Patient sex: M
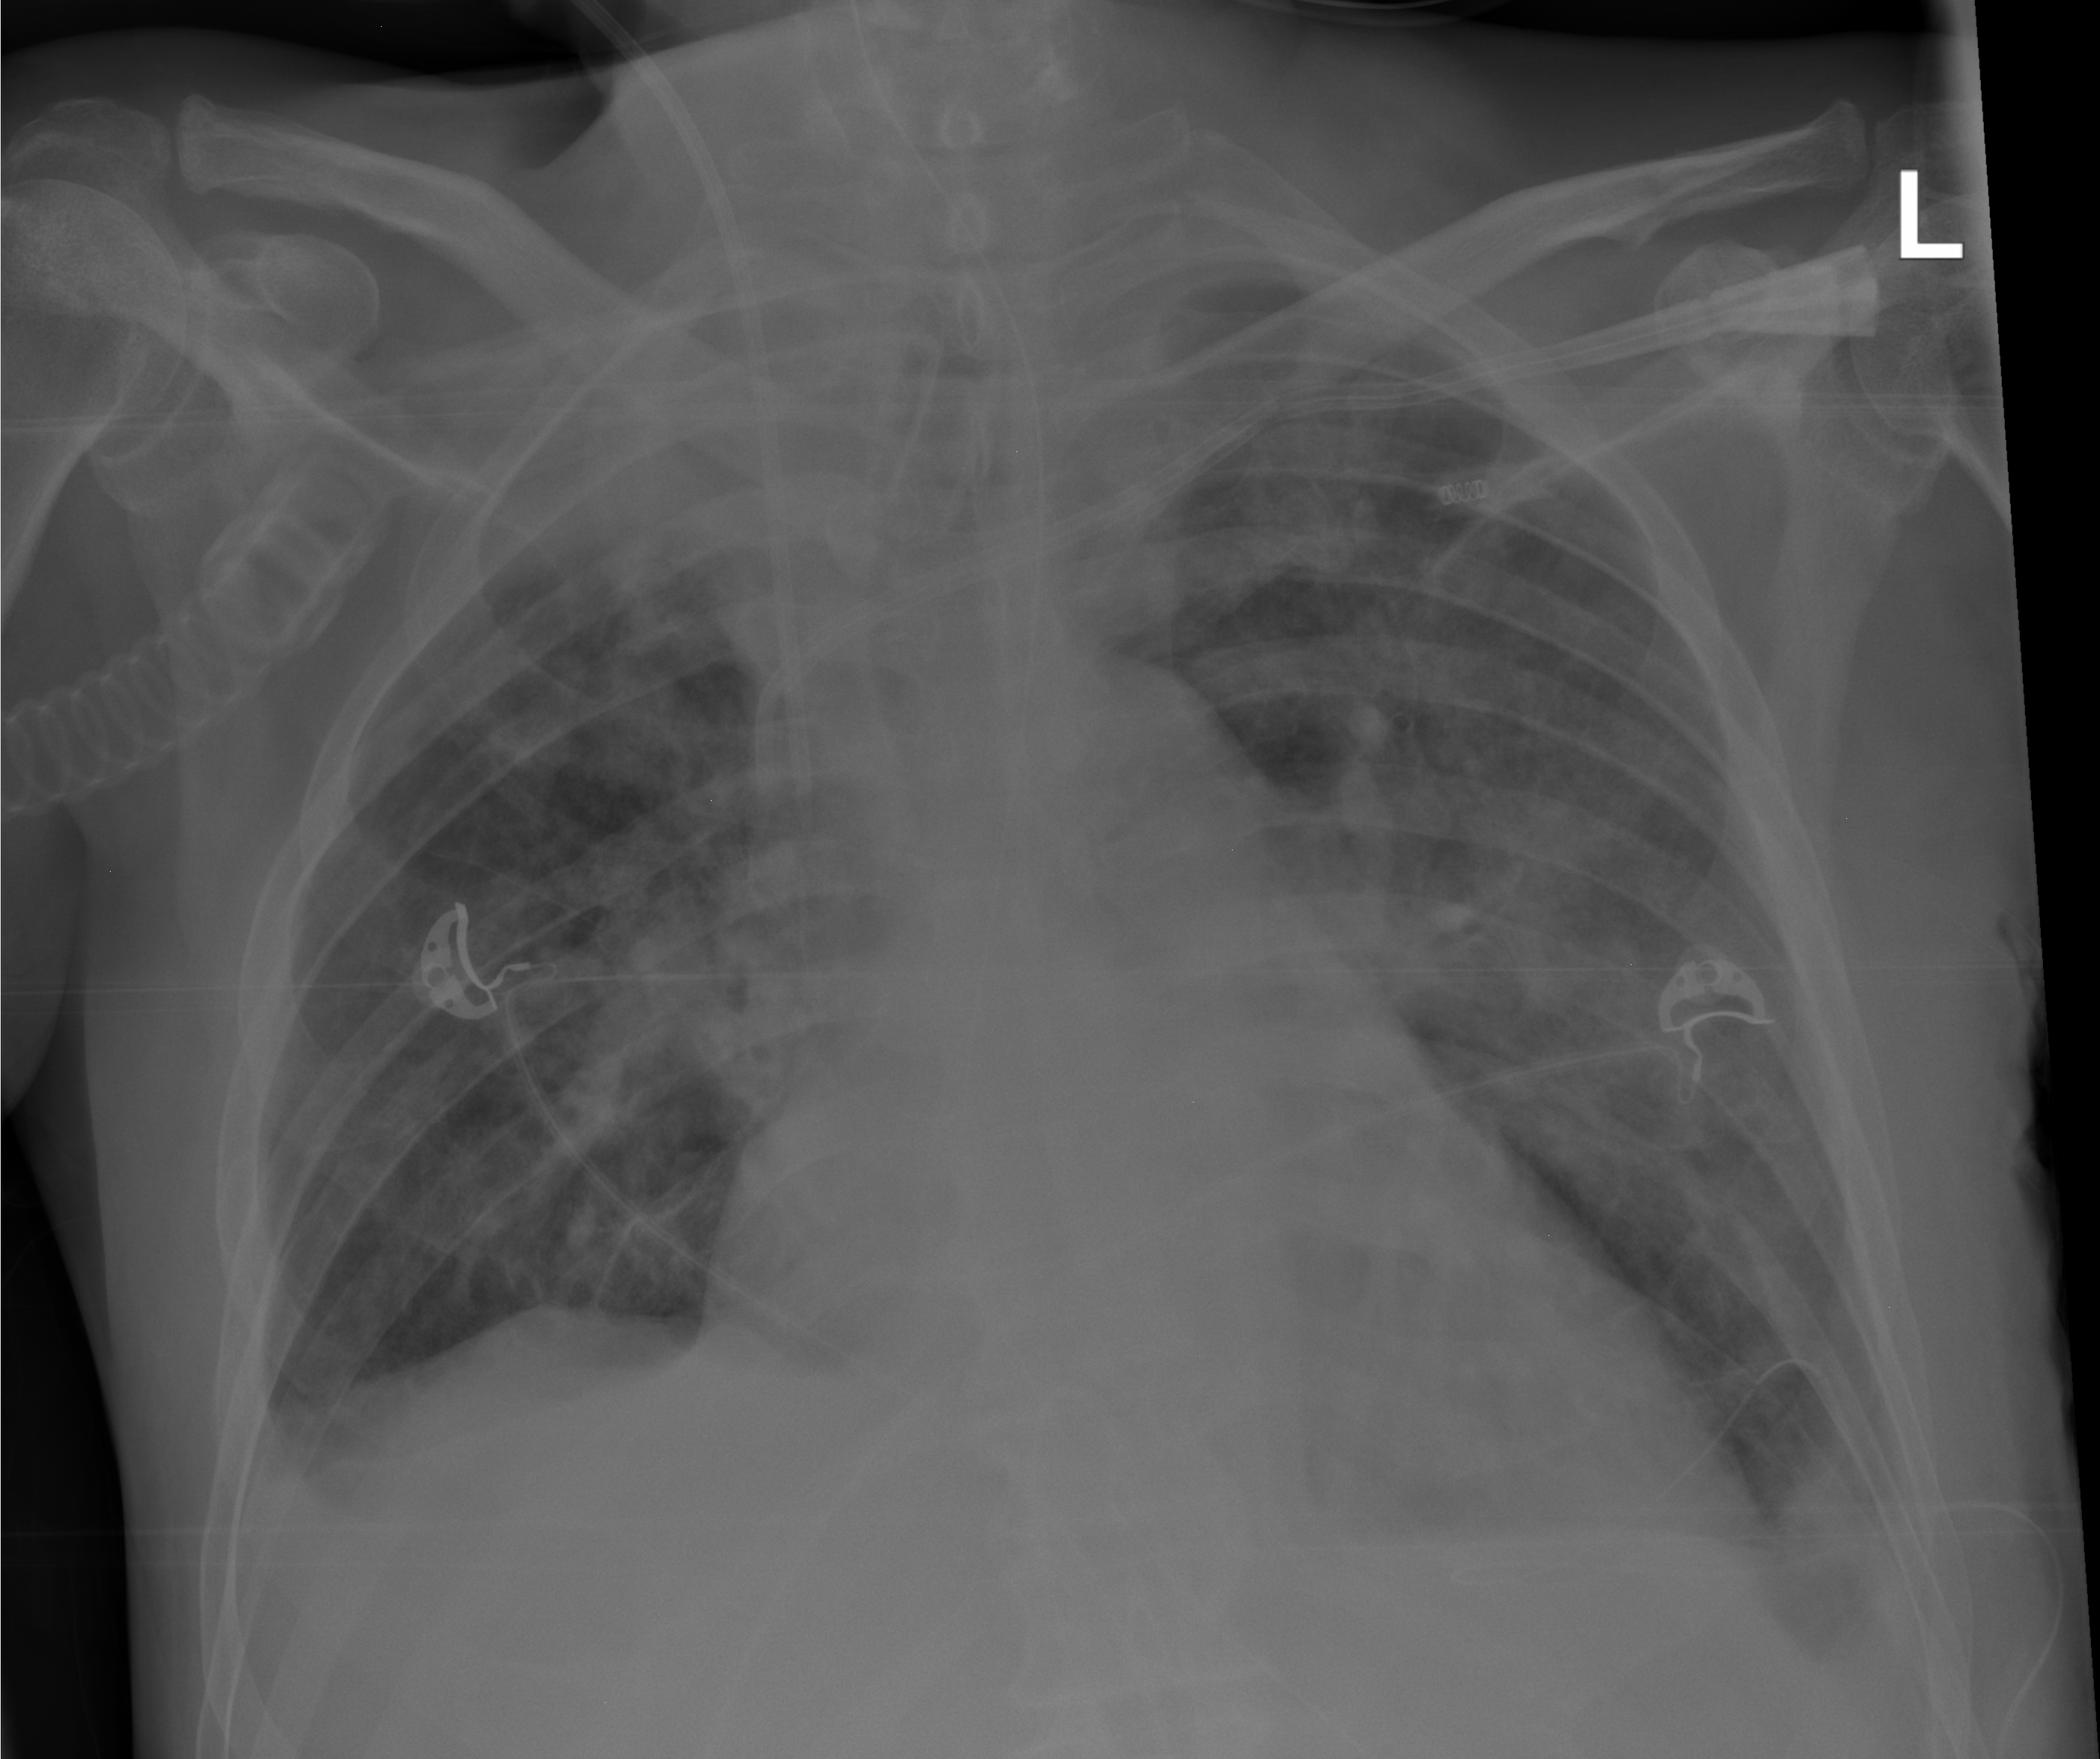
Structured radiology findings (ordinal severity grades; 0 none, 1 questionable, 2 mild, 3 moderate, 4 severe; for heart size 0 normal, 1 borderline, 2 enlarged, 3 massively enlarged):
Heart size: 2
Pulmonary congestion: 3
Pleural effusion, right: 2
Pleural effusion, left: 2
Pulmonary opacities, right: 2
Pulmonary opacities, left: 3
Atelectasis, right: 3
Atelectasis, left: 2